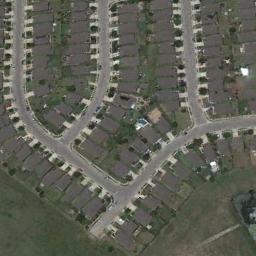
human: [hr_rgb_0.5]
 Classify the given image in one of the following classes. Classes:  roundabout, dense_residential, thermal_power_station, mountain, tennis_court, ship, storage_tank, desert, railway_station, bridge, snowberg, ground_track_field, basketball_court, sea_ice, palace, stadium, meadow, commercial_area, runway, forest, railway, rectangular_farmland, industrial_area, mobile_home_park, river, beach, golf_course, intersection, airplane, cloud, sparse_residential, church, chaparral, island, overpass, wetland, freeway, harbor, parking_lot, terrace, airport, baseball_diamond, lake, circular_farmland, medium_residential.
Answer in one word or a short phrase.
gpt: mobile_home_park